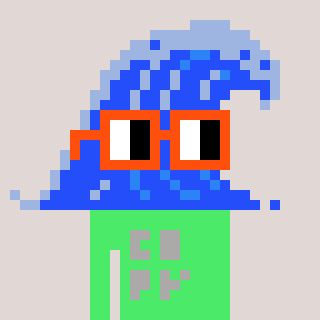
a pixel art character with square orange glasses, a wave-shaped head and a teal-colored body on a warm background